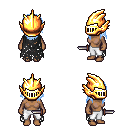
a pixel art fantasy rpg character, female body template, human, dark skin, black tattered cape, white pants, white cyan long hairstyle, gold helm, dagger, four views (front, back, left, right), 2x2 character sprite sheet, small pixel art, hard edges, no anti-aliasing